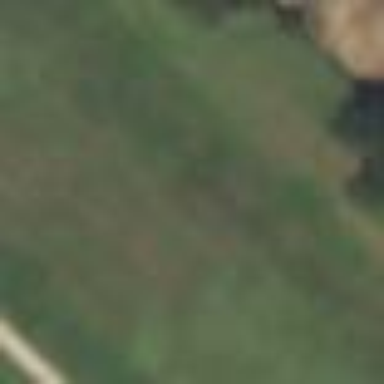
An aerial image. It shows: Grassy plot in green zone.